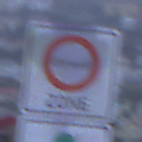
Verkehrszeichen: BeginnUmweltzone
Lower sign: FreistellungVomVerkehrsverbot3
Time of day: SunriseSunset
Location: Outdoor (Urban)
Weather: Overcast
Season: NotSpecified
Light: Natural